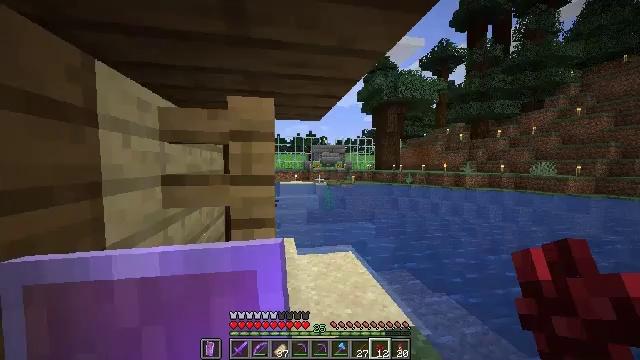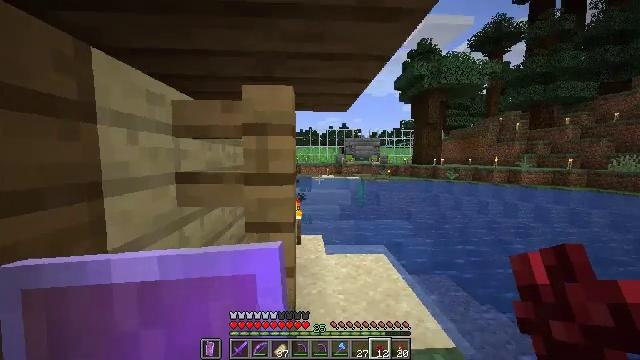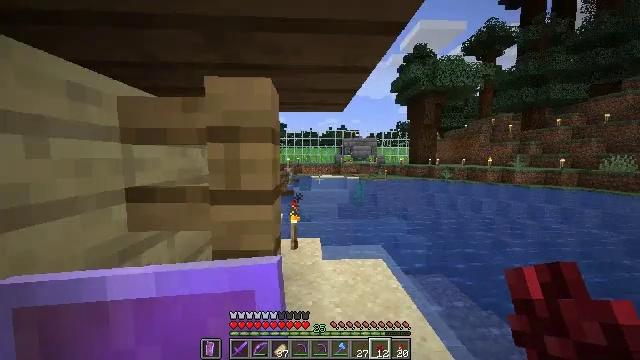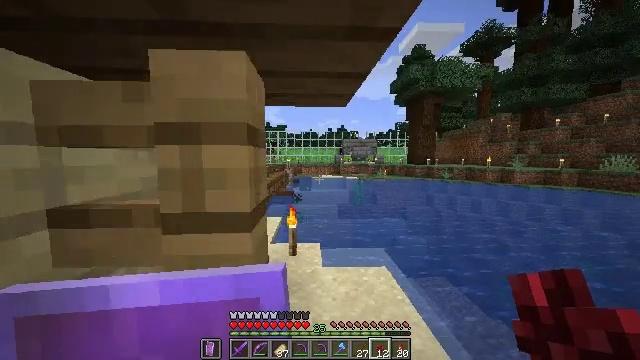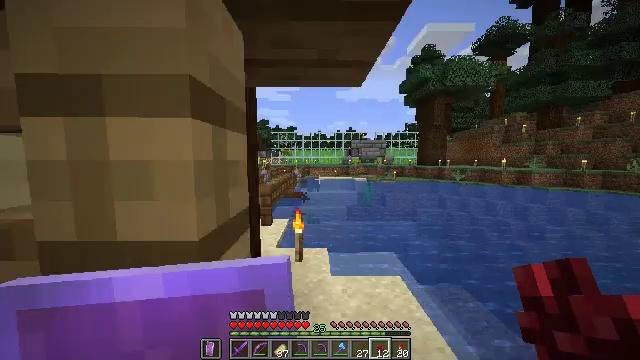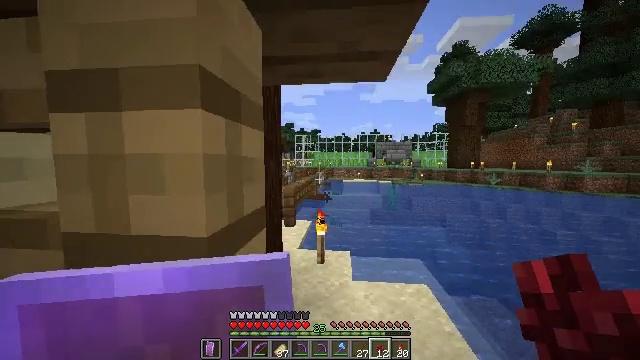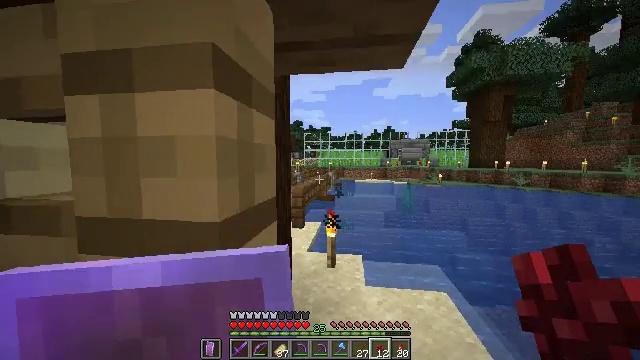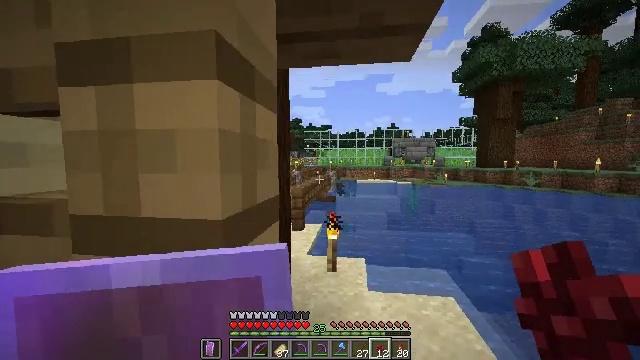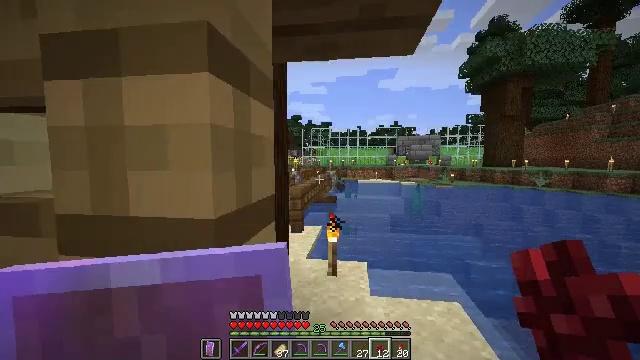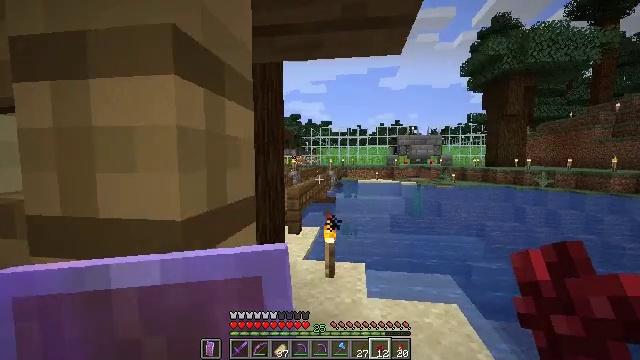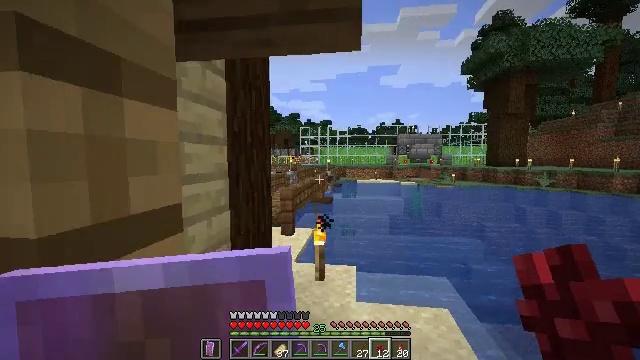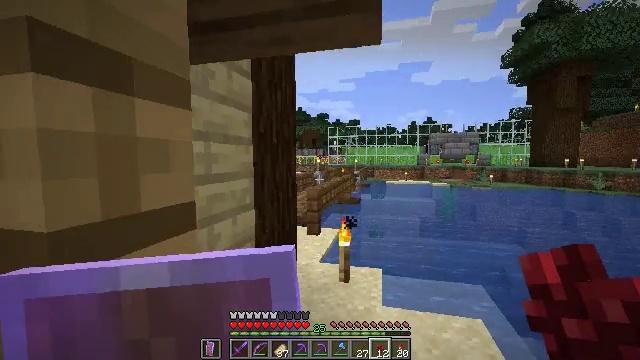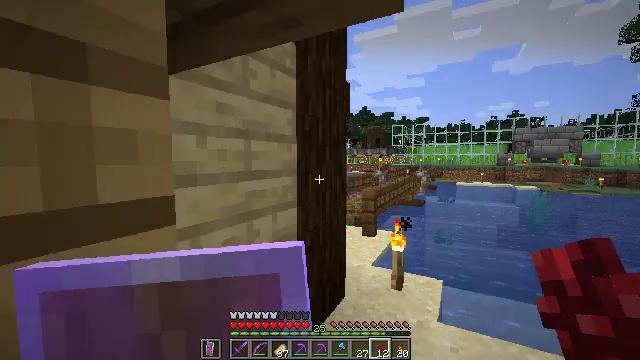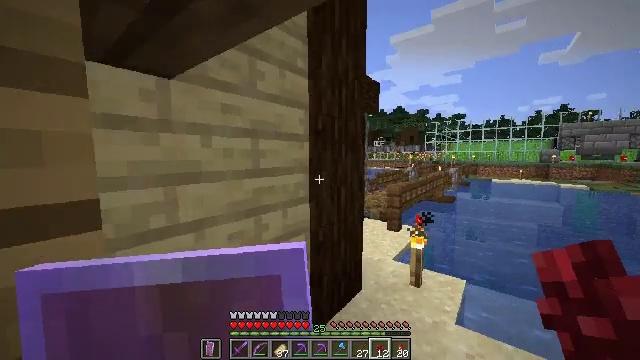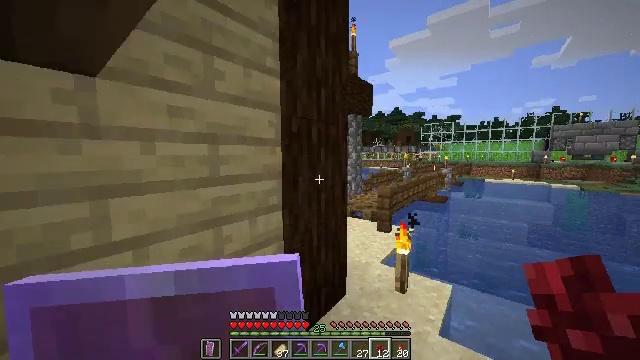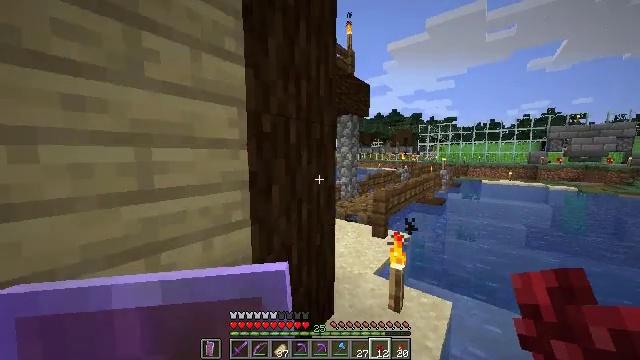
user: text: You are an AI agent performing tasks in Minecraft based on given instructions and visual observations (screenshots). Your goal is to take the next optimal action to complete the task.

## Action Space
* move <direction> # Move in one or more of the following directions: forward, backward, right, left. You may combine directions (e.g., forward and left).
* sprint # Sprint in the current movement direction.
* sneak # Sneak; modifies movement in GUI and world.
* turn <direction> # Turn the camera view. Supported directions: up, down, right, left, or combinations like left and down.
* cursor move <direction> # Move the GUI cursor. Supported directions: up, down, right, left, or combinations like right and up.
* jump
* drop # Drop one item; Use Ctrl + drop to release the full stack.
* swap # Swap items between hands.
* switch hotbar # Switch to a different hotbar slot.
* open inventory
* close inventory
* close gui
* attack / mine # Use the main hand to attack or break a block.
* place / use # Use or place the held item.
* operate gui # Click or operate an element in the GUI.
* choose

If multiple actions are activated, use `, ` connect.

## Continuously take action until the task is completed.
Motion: motion action
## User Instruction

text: Use the crafting table to craft sugar.
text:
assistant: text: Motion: move forward, sprint, turn left and down
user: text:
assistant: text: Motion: move forward, sprint
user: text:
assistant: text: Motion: move forward, sprint
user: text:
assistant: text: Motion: move forward, sprint, turn left
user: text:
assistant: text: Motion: move forward, sprint, turn left
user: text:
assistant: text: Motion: move forward, sprint, turn left
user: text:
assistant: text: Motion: move forward, sprint
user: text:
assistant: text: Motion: move forward and move right, sprint
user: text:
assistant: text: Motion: move forward and move right, sprint
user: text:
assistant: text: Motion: move forward and move right, sprint
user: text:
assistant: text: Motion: move forward and move right, sprint, turn left
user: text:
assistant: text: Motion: move forward and move right, sprint, turn left
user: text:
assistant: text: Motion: move forward and move right, sprint, turn left and down
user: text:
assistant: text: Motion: move forward, sprint
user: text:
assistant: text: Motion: move forward, sprint
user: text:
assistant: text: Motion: move forward, sprint
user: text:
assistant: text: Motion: move forward, sprint
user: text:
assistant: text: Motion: move forward, sprint
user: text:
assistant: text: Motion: move forward, sprint
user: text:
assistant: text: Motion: move forward, sprint
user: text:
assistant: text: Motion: move forward, sprint
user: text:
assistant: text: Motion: move forward, sprint
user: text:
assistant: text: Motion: move forward, sprint
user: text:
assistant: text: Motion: move forward, sprint
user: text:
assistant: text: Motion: move forward, sprint
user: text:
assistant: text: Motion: move forward, sprint
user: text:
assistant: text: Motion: move forward, sprint
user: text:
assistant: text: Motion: move forward, sprint
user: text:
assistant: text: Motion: move forward, sprint
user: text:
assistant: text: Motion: move forward, sprint